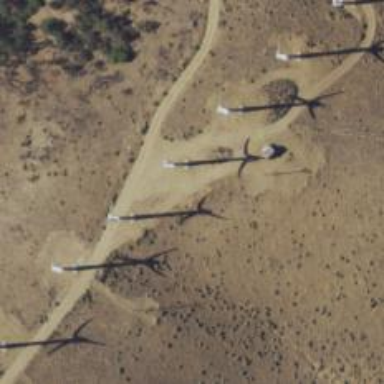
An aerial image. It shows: Wind generator powered by horizontal axis wind turbine.